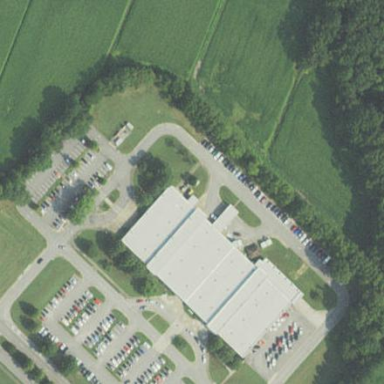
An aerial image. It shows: Clinic building providing healthcare services.